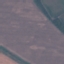
Label: AnnualCrop